Question: I am working with an older bit of code, that I am not the original author of.
The query executed previously, but contained logical errors, therefore returning records which I did not want to return in the query results.
In order to essentially 'filer out' these results, I have a added a subquery. This subquery in the Where clause just looks to see if a given unique key is already in the database. If it is, then that record will NOT be returned in the results---at least, this was my intention.
While I have written and tested the subquery on it's own (it seems to work when run by iteslf) it is causing an 'Invalid use of Null' error when added to the Where criteria of the SQL code which I intend to fix.
Here is the code of the subquery I have written:
'''
WHERE (cstr([UBS Reps DTP].[Dealer]) + cstr([UBS Reps DTP].[Dealerbrch]) + cstr([UBS Reps DTP].[Branch Rep ID])) not in
(
SELECT [Salespage Reps].[Trade_Firm]+[Salespage Reps].[Trade_Office]+[Salespage Reps].[Trade_Rep] AS Expr1
FROM [Salespage Reps]
WHERE ((([Salespage Reps].Trade_Firm)="<PHONE>") AND (([Salespage Reps].Trade_Rep) Is Not Null)) AND (([Salespage Reps].Trade_Office) Is Not Null)
)
'''
And here is that subquery added to the rest of the original SQL code:
'''
SELECT dbo_TRADE_ARCHIVE.REP_NAME, [UBS Reps DTP].[Name First], [UBS Reps DTP].[Name Last], [UBS Reps DTP].[Crd Number], dbo_TRADE_ARCHIVE.TRADE_FIRM_ORIG, dbo_TRADE_ARCHIVE.TRADE_OFFICE_ORIG, dbo_TRADE_ARCHIVE.TRADE_REP_ORIG
FROM dbo_TRADE_ARCHIVE LEFT JOIN [UBS Reps DTP] ON (dbo_TRADE_ARCHIVE.TRADE_OFFICE_ORIG=[UBS Reps DTP].Dealerbrch) AND (dbo_TRADE_ARCHIVE.TRADE_REP_ORIG=[UBS Reps DTP].[Branch Rep Id])
WHERE (cstr([UBS Reps DTP].[Dealer]) + cstr([UBS Reps DTP].[Dealerbrch]) + cstr([UBS Reps DTP].[Branch Rep ID])) not in
(
SELECT [Salespage Reps].[Trade_Firm]+[Salespage Reps].[Trade_Office]+[Salespage Reps].[Trade_Rep] AS Expr1
FROM [Salespage Reps]
WHERE ((([Salespage Reps].Trade_Firm)="<PHONE>") AND (([Salespage Reps].Trade_Rep) Is Not Null)) AND (([Salespage Reps].Trade_Office) Is Not Null)
)
GROUP BY dbo_TRADE_ARCHIVE.REP_NAME, [UBS Reps DTP].[Name First], [UBS Reps DTP].[Name Last], [UBS Reps DTP].[Crd Number], dbo_TRADE_ARCHIVE.TRADE_FIRM_ORIG, dbo_TRADE_ARCHIVE.TRADE_OFFICE_ORIG, dbo_TRADE_ARCHIVE.TRADE_REP_ORIG, dbo_TRADE_ARCHIVE.ERROR_CODE, dbo_TRADE_ARCHIVE.ARCHIVE_DATE
HAVING (((dbo_TRADE_ARCHIVE.TRADE_FIRM_ORIG)="<PHONE>") AND ((dbo_TRADE_ARCHIVE.ERROR_CODE) Is Not Null) AND ((dbo_TRADE_ARCHIVE.ARCHIVE_DATE)>Date()-3))
ORDER BY dbo_TRADE_ARCHIVE.TRADE_OFFICE_ORIG, dbo_TRADE_ARCHIVE.TRADE_REP_ORIG;
'''
And here, just to be thorough, is a picture of the error.
It appears that MS Access doesn't like my subquery, because it is concerned that I will be trying to concatenate a null value, and it doesn't know how to handle such values. But to the best of my knowledge, I told MS Access how to handle null values, in my subquery, by telling the subquery to never return a record 'WHERE ((([Salespage Reps].Trade_Firm)="<PHONE>") AND (([Salespage Reps].Trade_Rep) Is Not Null)) AND (([Salespage Reps].Trade_Office) Is Not Null)'
I also know for a fact that '(cstr([UBS Reps DTP].[Dealer]) + cstr([UBS Reps DTP].[Dealerbrch]) + cstr([UBS Reps DTP].[Branch Rep ID]))' will never have to handle a null value either, because I have physically checked the linked Excel table for null values (there are none).
Thank you for your help.
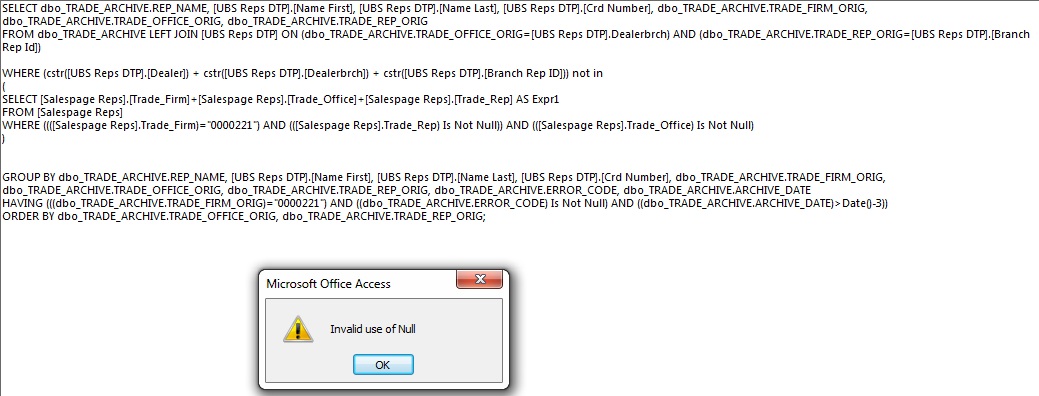
Answer: Try changing this line:
'''
WHERE (cstr([UBS Reps DTP].[Dealer]) + cstr([UBS Reps DTP].[Dealerbrch]) + cstr([UBS Reps DTP].[Branch Rep ID])) not in
'''
to:
'''
WHERE (Nz([UBS Reps DTP].[Dealer], "") & Nz([UBS Reps DTP].[Dealerbrch], "") & Nz([UBS Reps DTP].[Branch Rep ID], "")) not in
'''
Likely to be an issue with the WHERE concatenation if your subquery is running on its own, I think. I like using the & operator as it applies the implicit conversion to string. Nz is like ISNULL in SQL; in this case we will always return a 0-length string if null values are found, so the concatenation operations should never fail.